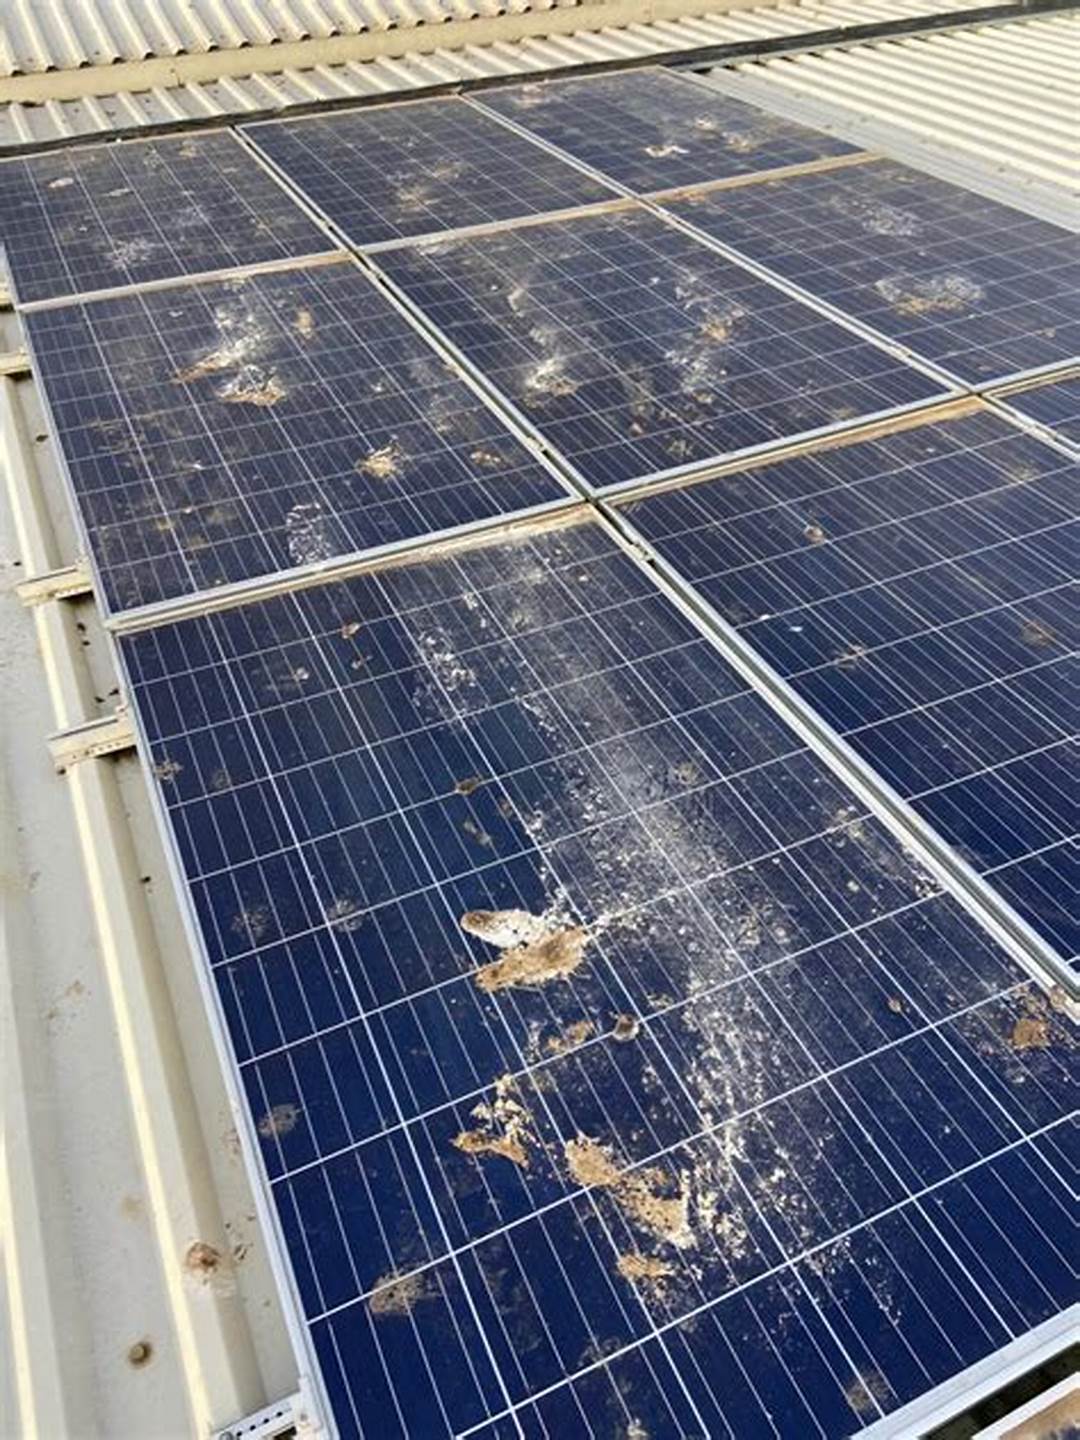
Label: Bird-drop